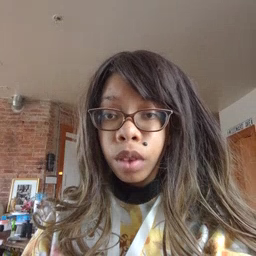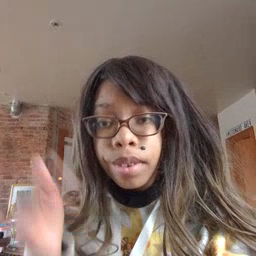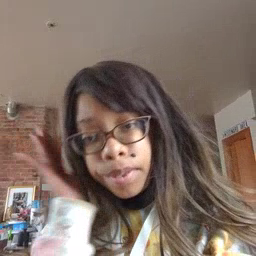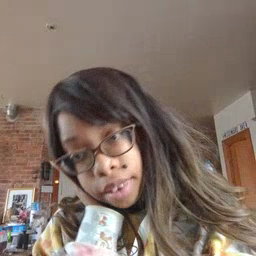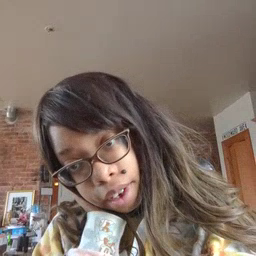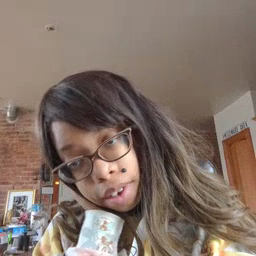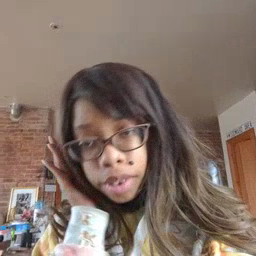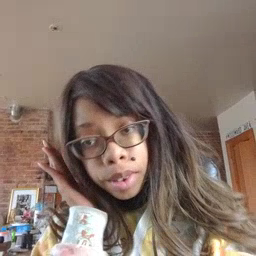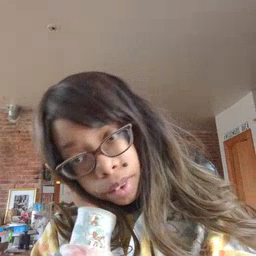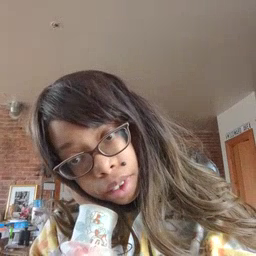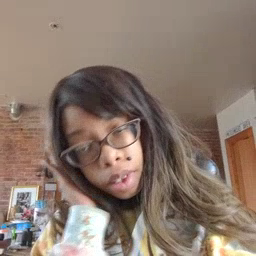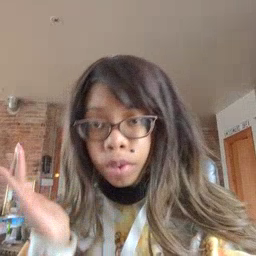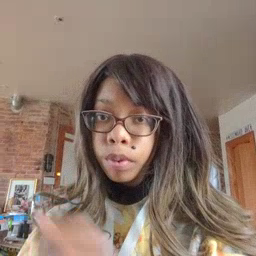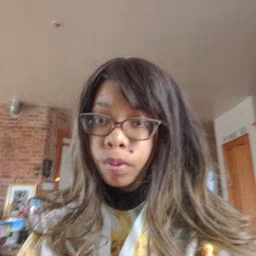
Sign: bed